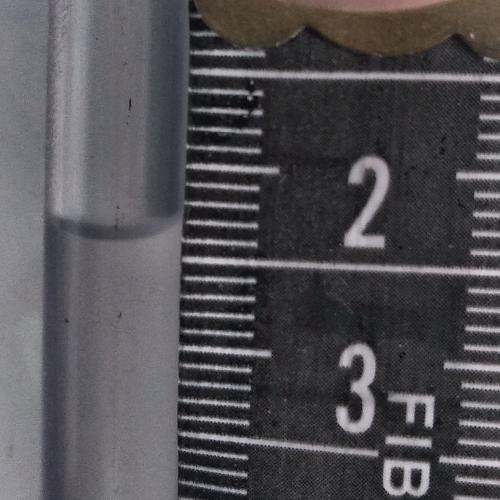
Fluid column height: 2.4 cm